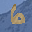
Label: 6